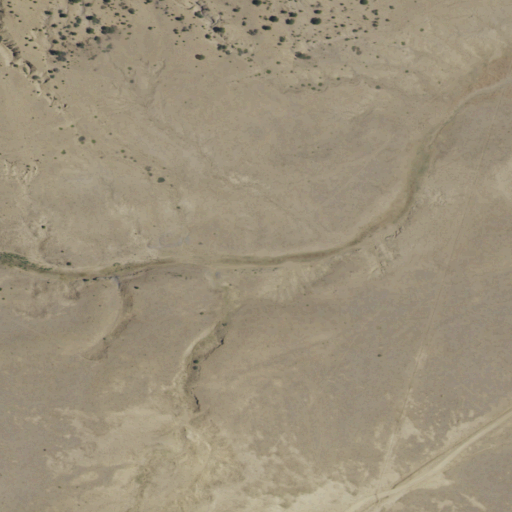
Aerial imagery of valley in New Mexico named Aguaje Canyon containing shrub, grassland, herbaceous wetlands, and open water